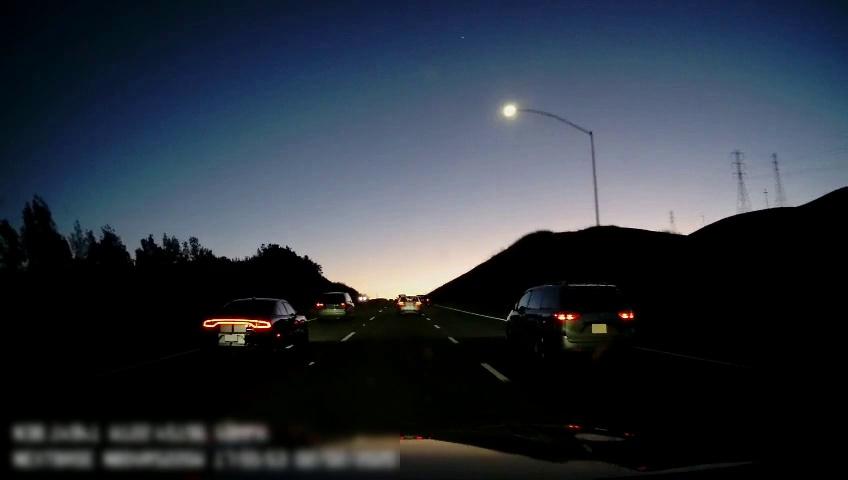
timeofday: Dusk/Dawn/Twilight
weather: Other
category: Drivable Space
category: Vehicles | Car
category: Vehicles | SUV
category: Vehicles | Car
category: Vehicles | Car
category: Vehicles | Van
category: Lanes | Alternate Lane
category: Lanes | Current Lane
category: Lanes | Alternate Lane
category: Lanes | Alternate Lane